Question: I got some long text and I want to an auto-line break system. Is there any way to do this?
Here is my div;
'''
<div class="alert alert-warning" style="font-size: 100%; text-align: left;">some long text here!</div>
'''
I tried some solutions but it didn't worked for me.
'''
word-wrap: break-word;
overflow: visible;
'''

I am getting same output like above. When I change the width of this div, div's width is changing but text remains same.
'''
<div class="alert alert-warning" style="font-size: 100%; text-align: left; word-wrap: break-word !important;
overflow: visible !important;">fadsfsd dsf asdf asdf asdf asdf asdffafdsafads dsf sadf asdf sadf asdf sdsdfasdfadsfdasfsdds sadf sadf sadf asdf asfsdfsdfasdfadsfdasfdsa sdaf sadf sadfas d
</div>
'''
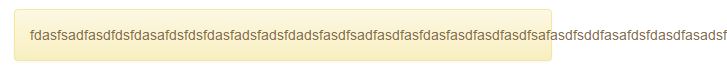
Answer: Use this css style it will work:
'''
.alert alert-warning{
width:98%;/*set the width by your needs*/
white-space: normal;}
'''